Question: hereis the link: <URL>
The pictures jump to the second line after 2 picture is showed up.
I know float:left could solve the problem instantly, but I just don't understand why the pictures are arranged like this?
Who can tell me why? Thanks ahead!

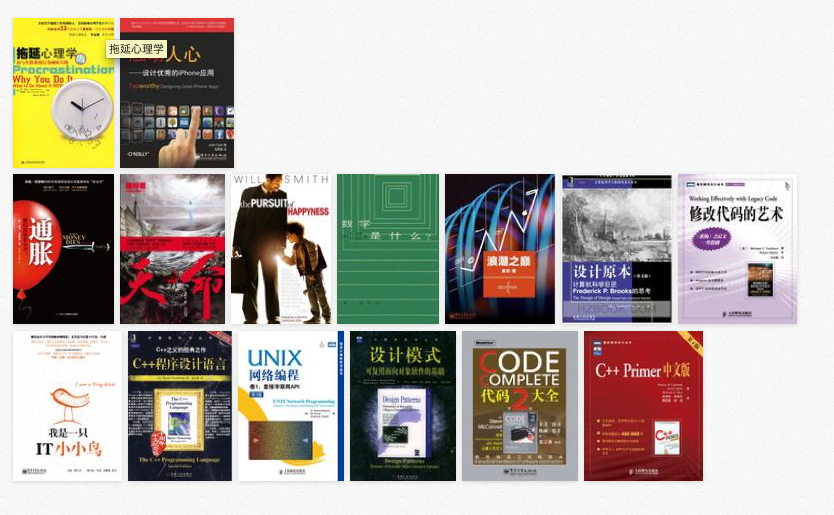
Answer: The next 6 links (after the first 2) don't have whitespace between them, so they can't wrap.
If it helps, images behave as letters in words, so these 6 images basically are in the same "word". The browser doesn't break inside words.